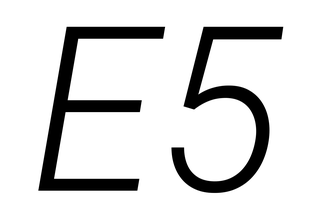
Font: Roboto-Italic_Light_Italic